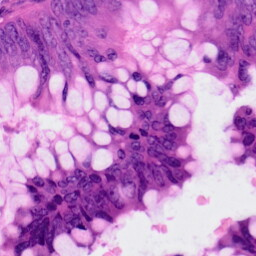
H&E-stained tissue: Colon